Interaction volume radius: 5 \u00c5
Interaction volume height: 10 \u00c5
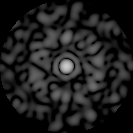
Disorder parameter: 0.7954